Interaction volume radius: 10 \u00c5
Interaction volume height: 40 \u00c5
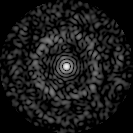
Disorder parameter: 0.8377